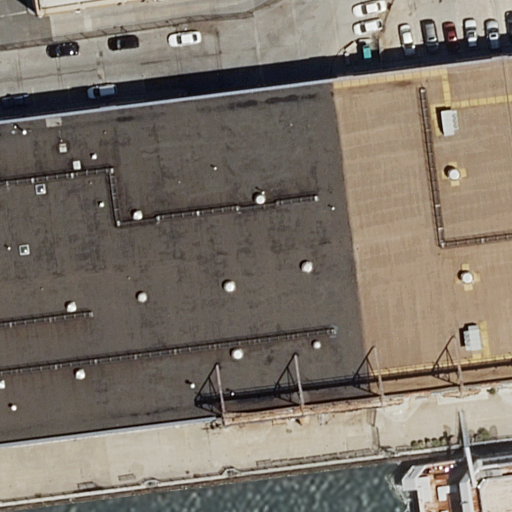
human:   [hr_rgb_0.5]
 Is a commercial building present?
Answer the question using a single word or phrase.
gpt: no

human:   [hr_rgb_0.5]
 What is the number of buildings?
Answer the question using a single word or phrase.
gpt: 2

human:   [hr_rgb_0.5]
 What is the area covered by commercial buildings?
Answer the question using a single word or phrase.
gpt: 0m2

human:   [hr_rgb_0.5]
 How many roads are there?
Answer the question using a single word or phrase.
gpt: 3

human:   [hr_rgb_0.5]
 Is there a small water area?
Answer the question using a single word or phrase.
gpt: no

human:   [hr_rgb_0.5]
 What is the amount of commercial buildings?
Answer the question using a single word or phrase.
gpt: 0

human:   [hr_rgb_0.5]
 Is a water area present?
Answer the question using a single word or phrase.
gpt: yes

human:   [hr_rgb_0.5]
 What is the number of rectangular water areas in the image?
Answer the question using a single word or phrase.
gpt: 1

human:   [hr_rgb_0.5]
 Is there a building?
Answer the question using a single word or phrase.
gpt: yes

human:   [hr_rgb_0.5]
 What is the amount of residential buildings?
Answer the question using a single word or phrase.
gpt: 2

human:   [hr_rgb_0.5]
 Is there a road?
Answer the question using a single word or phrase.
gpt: yes

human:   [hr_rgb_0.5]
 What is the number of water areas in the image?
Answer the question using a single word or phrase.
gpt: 1

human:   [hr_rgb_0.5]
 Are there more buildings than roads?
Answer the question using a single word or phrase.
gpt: no

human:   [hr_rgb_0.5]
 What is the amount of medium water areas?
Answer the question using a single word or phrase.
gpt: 0

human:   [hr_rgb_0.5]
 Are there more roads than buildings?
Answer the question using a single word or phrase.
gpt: yes

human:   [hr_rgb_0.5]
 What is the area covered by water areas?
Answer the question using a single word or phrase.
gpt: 807m2

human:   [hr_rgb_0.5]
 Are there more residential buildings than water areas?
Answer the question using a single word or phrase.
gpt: yes

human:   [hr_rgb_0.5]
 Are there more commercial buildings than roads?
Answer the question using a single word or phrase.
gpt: no

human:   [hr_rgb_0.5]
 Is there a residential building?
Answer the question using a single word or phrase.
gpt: yes

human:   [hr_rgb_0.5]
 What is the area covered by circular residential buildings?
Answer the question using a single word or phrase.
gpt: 0m2

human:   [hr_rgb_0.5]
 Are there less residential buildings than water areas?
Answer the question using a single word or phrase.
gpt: no

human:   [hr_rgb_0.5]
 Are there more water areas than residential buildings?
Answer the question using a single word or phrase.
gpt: no

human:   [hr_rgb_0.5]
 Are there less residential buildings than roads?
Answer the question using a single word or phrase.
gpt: yes

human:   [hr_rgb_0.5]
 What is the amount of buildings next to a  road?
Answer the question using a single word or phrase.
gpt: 2

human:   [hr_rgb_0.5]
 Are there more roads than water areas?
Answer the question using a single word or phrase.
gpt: yes

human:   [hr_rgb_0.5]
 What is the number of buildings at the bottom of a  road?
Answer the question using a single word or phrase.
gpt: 1

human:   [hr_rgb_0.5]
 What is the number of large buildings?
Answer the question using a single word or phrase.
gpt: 2

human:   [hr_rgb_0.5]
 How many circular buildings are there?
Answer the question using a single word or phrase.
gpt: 0

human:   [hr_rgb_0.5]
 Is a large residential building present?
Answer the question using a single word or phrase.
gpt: yes

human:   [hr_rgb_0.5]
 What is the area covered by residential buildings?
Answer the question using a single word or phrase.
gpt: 7727m2

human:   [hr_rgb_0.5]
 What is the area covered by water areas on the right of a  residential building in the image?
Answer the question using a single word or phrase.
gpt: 807m2

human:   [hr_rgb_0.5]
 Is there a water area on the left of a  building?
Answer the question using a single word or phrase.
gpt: no

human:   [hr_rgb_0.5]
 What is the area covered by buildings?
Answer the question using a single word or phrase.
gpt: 7727m2

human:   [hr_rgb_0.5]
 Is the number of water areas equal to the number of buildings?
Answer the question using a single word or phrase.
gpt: no

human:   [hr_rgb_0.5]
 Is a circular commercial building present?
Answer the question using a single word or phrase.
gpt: no

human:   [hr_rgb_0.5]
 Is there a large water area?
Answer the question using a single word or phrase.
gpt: yes

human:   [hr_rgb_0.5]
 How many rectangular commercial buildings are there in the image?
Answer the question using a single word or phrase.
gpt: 0

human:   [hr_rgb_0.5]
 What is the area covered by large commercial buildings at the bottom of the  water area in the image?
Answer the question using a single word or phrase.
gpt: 0m2

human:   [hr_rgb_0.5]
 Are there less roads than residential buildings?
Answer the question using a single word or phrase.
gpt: no

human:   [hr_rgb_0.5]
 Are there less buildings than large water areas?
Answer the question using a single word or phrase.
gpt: no

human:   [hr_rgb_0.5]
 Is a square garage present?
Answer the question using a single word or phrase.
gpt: no

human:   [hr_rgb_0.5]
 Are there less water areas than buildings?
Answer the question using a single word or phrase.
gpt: yes

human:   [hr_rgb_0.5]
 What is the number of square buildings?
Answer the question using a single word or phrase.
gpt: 0

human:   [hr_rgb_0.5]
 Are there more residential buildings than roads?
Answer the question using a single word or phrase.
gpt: no

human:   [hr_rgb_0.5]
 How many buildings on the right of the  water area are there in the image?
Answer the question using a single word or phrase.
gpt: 0

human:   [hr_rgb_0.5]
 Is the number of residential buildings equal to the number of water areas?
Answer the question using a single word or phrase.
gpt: no

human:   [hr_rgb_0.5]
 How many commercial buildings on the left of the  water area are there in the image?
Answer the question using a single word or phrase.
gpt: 0

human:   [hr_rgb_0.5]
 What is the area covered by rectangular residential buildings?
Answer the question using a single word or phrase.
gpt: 6715m2

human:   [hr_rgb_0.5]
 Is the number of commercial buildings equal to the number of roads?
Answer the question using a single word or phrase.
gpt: no

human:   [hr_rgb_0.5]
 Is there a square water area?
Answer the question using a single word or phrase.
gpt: no

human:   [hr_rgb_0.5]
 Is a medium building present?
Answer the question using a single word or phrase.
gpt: no

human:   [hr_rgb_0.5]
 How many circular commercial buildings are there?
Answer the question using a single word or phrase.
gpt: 0

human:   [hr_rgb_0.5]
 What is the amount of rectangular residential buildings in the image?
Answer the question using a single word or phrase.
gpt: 1

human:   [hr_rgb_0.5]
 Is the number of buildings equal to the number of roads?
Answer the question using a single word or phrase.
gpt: no

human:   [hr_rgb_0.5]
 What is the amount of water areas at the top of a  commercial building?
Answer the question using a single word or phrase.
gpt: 0

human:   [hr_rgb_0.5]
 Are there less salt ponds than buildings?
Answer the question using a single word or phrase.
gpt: yes

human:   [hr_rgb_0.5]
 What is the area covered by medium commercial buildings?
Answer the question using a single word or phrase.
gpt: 0m2

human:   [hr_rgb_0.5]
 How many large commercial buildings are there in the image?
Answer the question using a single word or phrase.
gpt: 0

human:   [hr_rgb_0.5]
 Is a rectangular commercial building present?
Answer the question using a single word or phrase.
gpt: no

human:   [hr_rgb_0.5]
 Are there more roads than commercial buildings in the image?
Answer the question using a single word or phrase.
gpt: yes

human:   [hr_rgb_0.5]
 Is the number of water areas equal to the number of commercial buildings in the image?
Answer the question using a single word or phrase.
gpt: no

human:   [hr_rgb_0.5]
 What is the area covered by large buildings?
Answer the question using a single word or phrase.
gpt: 7727m2

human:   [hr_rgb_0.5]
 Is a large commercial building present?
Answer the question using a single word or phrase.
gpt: no

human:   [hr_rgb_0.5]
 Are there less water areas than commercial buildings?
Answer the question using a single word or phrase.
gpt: no